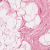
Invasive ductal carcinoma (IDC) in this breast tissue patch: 0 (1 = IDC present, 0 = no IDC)